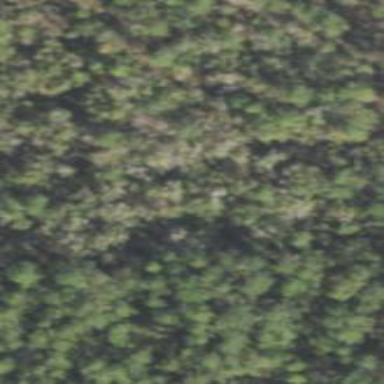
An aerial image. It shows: Mixed woodland area with various types of leaves.